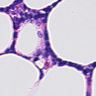
Metastatic tissue present: no